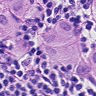
Metastatic tissue present: yes